Field crop: maize
Growth stage: 2
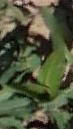
Species: maize